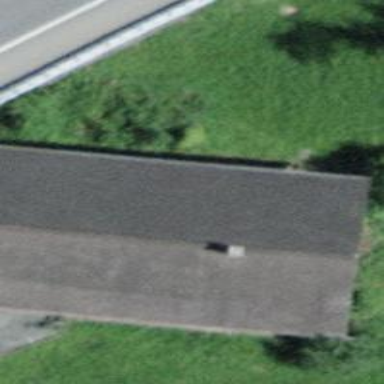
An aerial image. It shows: Farm building.